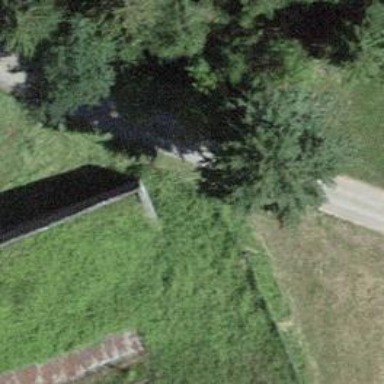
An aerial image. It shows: Retaining wall.